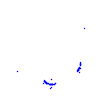
Particle: proton